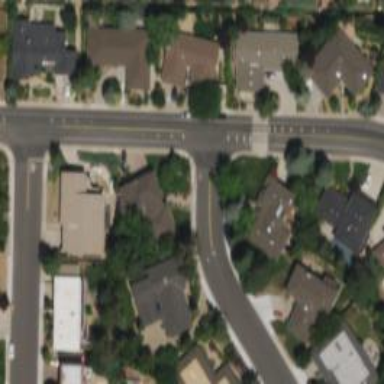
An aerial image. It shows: Residential road with separate asphalt sidewalk.